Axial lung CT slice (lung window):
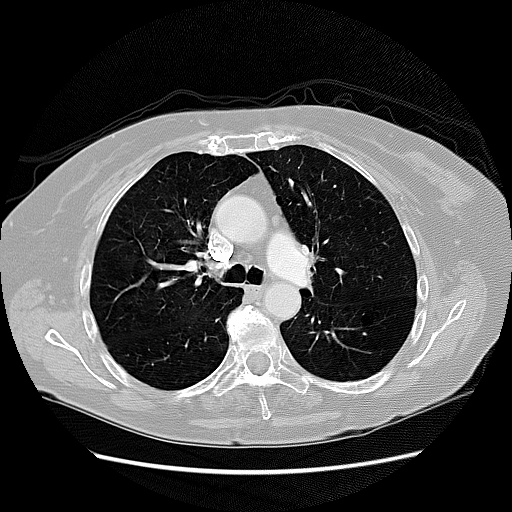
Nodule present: no